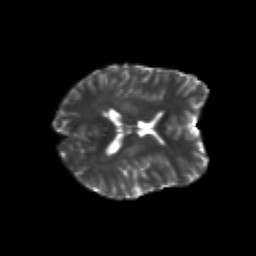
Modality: T2w
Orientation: axial
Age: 21
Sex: female
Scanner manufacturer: siemens
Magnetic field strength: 3 T
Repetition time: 3.5 s
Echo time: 0.113 s